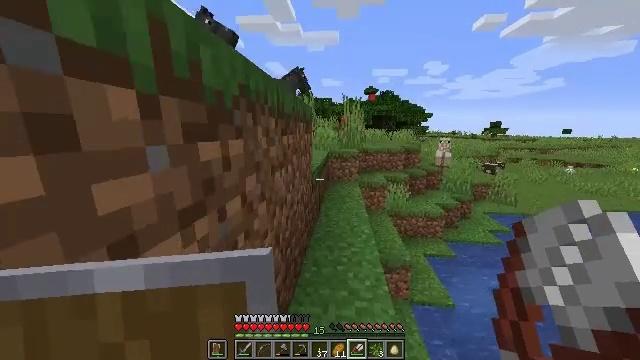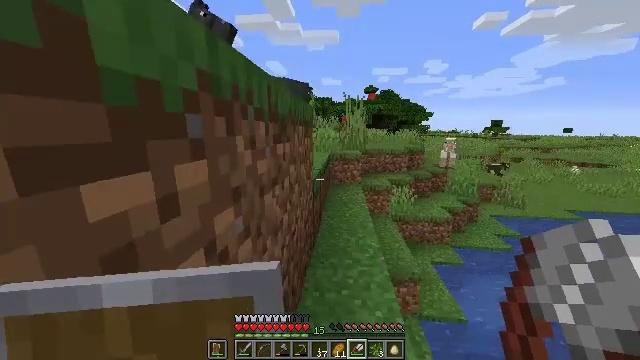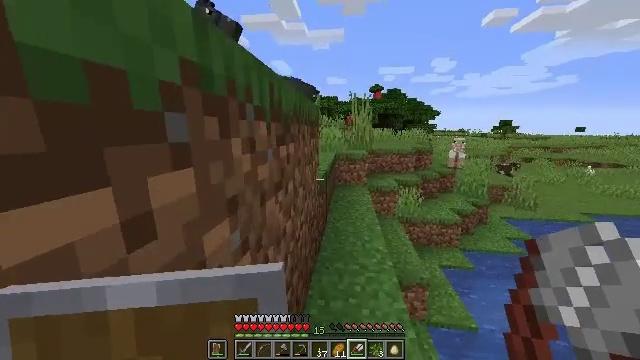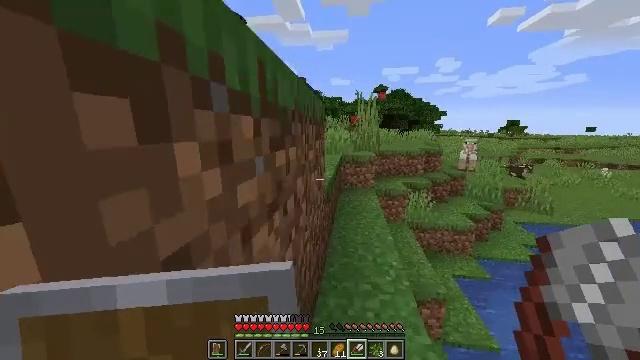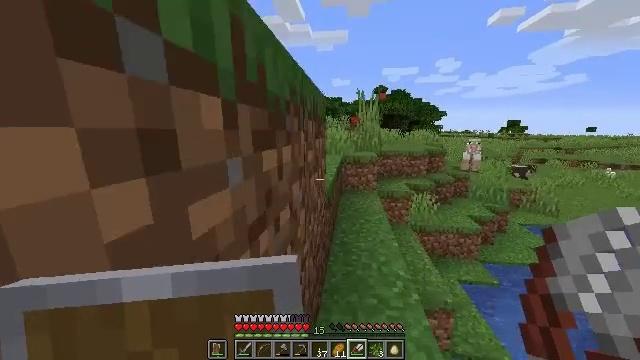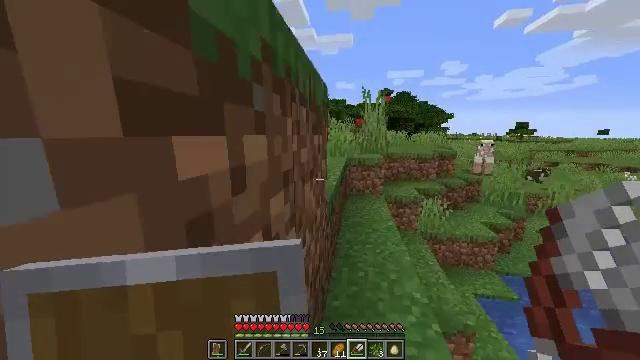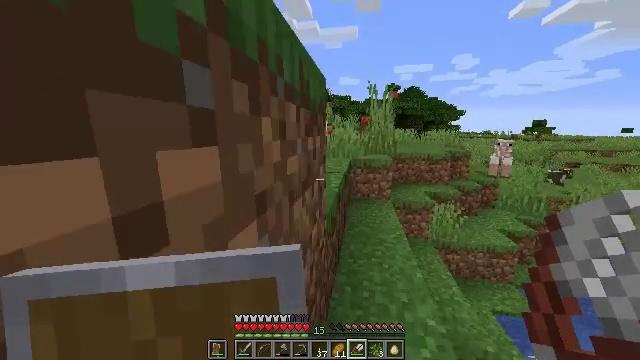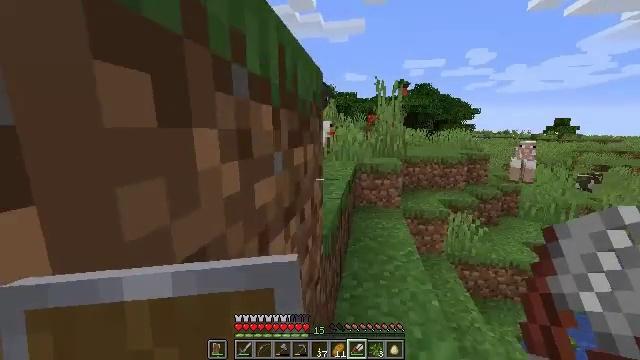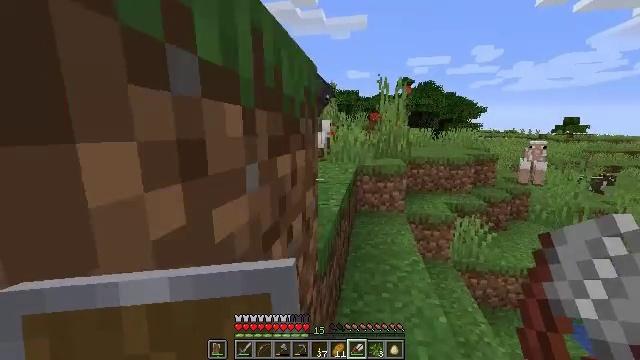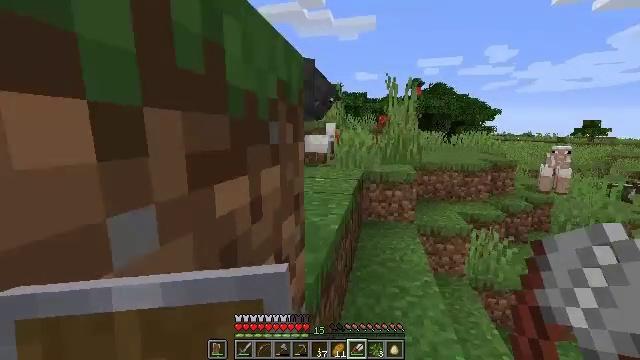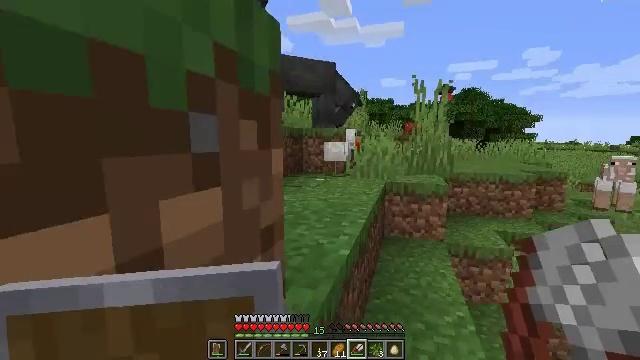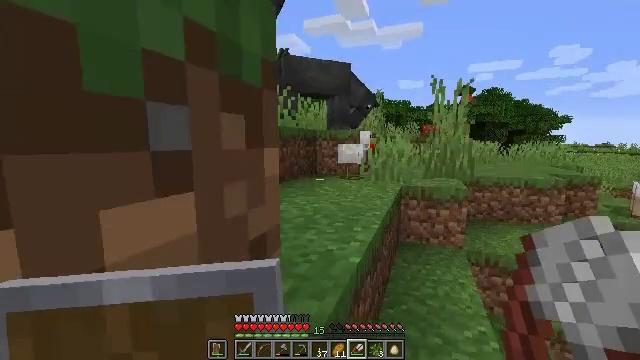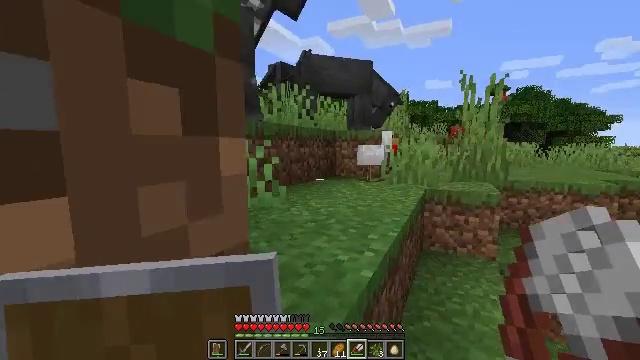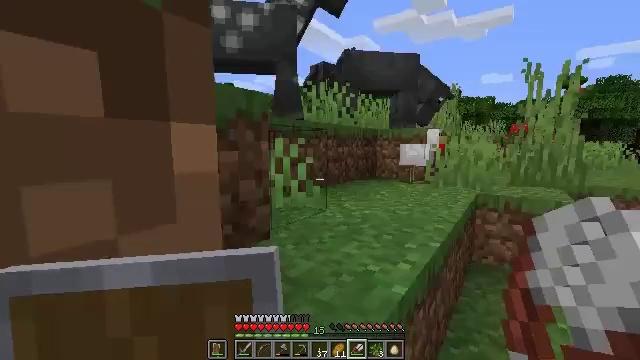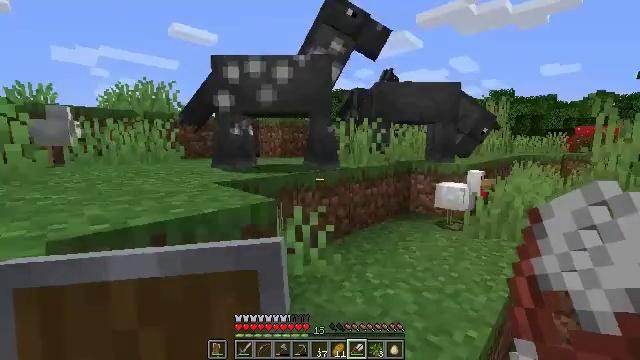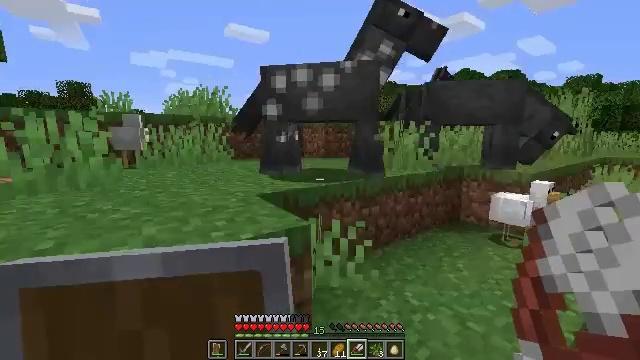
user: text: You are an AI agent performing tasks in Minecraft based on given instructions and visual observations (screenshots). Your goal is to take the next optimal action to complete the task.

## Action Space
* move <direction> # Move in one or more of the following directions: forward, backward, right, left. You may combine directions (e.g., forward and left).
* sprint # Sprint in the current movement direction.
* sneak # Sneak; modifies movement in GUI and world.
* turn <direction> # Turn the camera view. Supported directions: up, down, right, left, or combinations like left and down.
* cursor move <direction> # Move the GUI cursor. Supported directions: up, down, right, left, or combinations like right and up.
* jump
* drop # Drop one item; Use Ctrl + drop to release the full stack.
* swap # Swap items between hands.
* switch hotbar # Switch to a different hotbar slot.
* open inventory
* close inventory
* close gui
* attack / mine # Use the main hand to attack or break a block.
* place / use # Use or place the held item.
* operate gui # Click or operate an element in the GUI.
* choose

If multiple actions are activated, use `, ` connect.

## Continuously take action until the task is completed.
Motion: motion action
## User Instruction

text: Get a yellow bed at the crafting table using resources.
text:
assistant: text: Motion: move forward
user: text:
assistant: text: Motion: move forward, turn left
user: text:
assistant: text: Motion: move forward, turn left
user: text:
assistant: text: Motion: move forward
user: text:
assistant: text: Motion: move forward, turn left
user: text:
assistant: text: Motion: move forward
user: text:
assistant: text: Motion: move forward
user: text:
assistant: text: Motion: move forward
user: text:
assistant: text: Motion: move forward, turn left
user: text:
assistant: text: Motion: move forward, turn left and up
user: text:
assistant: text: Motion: move forward, turn left
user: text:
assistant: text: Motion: move forward, turn left
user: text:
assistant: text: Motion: move forward, turn left, jump
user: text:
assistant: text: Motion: move forward, turn left, jump
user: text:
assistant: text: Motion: move forward, turn left and down, jump
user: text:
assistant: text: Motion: move forward, turn left
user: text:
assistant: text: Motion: move forward, turn left
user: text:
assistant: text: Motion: move forward, turn left
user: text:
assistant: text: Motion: move forward, turn left and up
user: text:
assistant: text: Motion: move forward, turn left
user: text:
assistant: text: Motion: move forward, turn left
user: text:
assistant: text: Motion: move forward, turn left
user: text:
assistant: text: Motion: move forward, turn left and down
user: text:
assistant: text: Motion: move forward, jump
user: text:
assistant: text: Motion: move forward, jump
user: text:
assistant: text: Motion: move forward, turn left, jump
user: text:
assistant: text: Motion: move forward, turn left
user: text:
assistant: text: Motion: move forward, turn left and up
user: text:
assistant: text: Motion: move forward
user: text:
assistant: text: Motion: move forward, sprint